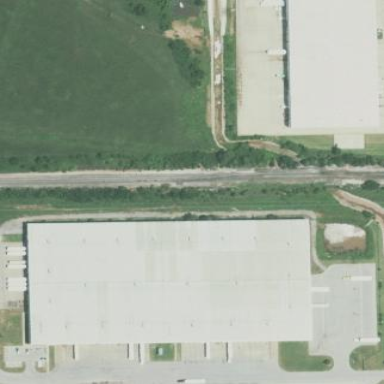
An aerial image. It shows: Industrial area with parking surface.